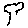
Label: tree